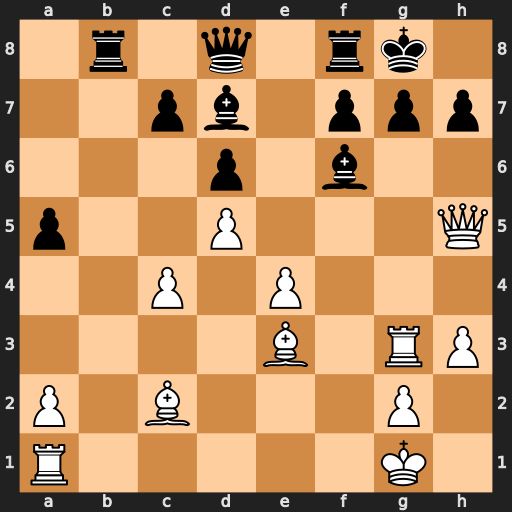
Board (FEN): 1r1q1rk1/2pb1ppp/3p1b2/p2P3Q/2P1P3/4B1RP/P1B3P1/R5K1
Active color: w
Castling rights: -
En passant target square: -
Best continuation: e5 g6 exf6